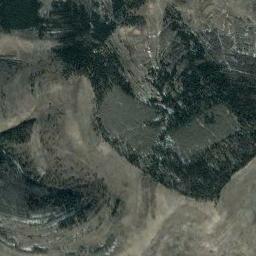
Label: mountain